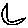
Label: moon